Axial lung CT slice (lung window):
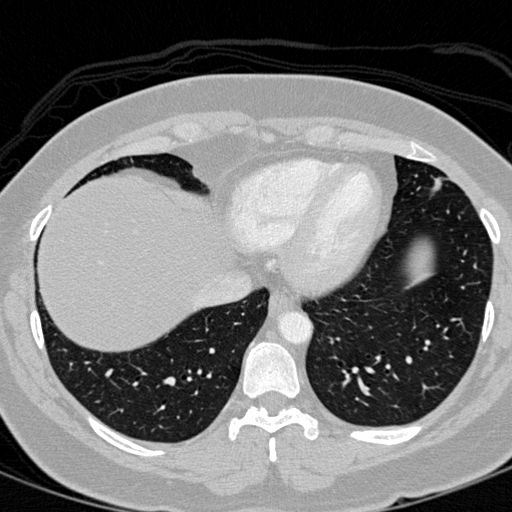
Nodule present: no